Question: Using server monitoring on CF-10, I noticed a strange behavior on one of my company's test servers. Here's a screenshot of the JVM's memory usage on the server, with nothing happening on the CF site at all, no traffic whatsoever.
As you can see, the used memory just goes up steadily, until GC kicks in (I assume) and brings the used memory back down, then the process repeats. Would this point to some kind of memory leak?
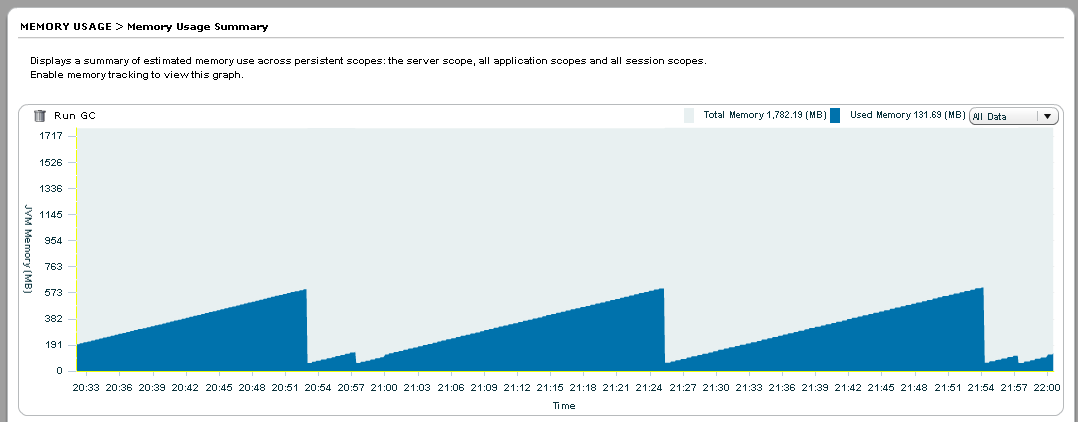
Answer: IMHO, unless you've got other evidence, that's probably a healthy server. There's a bunch of background process in ColdFusion/Tomcat which clear things up and record monitoring data (including feeding data to your monitoring tool: perhaps making this a Heisenbehaviour). These all allocate memory as they go and will gradually litter the heap until a threshold is hit, at which point a minor GC fires and your memory returns to the lower limit.
What would indicate a memory leak to me would be if the baseline (the bottom of the sawtooth in your graph above) was higher in each successive step. The point immediately after garbage collection shows how much memory is STILL being used and that looks rock solid on your graph.